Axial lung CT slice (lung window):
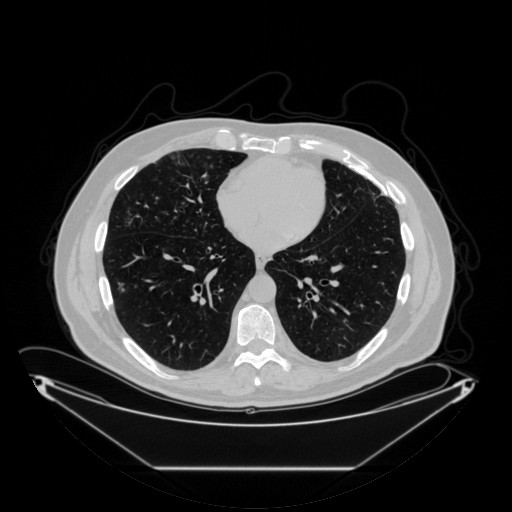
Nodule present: no